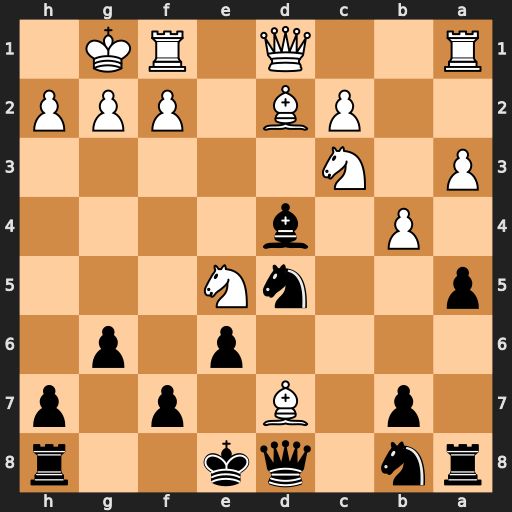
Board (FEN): rn1qk2r/1p1B1p1p/4p1p1/p2nN3/1P1b4/P1N5/2PB1PPP/R2Q1RK1
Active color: b
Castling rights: kq
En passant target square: -
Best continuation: Nxd7